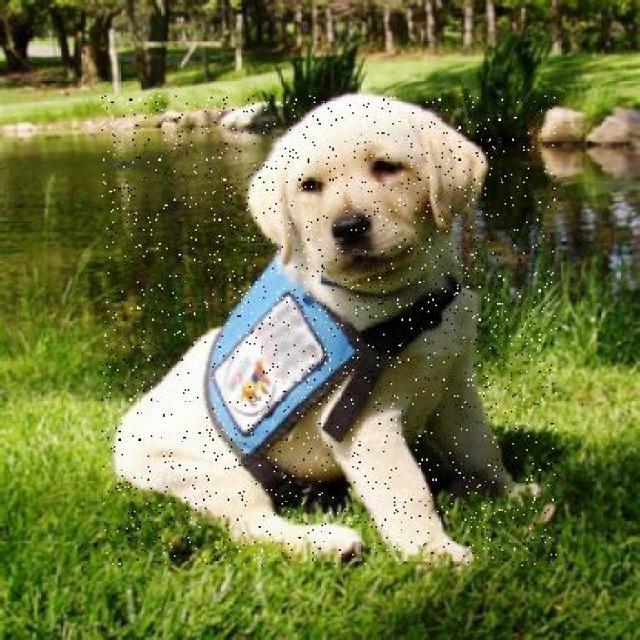
Healthy canine skin — no visible lesions, inflammation, or abnormalities. The skin and coat appear normal.